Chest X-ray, AP view. Patient: 66 years old, sex M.
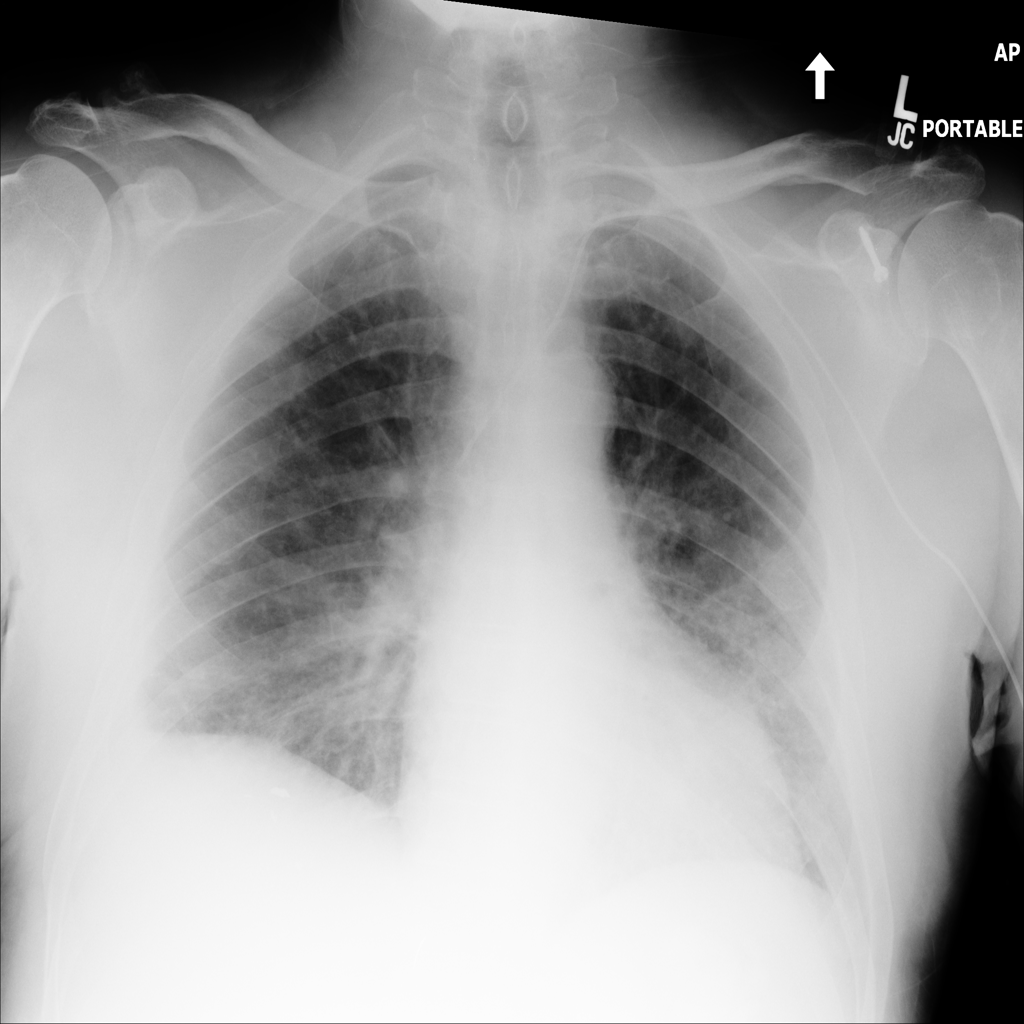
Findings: Pleural_Thickening